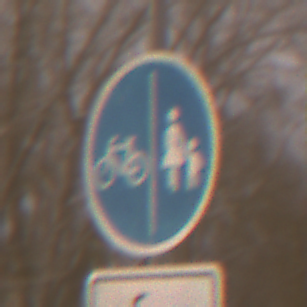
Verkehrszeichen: GetrennterRadUndGehwegRadwegLinks
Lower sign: EinspurigeFahrzeugeFrei2
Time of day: Night
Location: Outdoor (Urban)
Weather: Overcast
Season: Winter
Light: Artificial